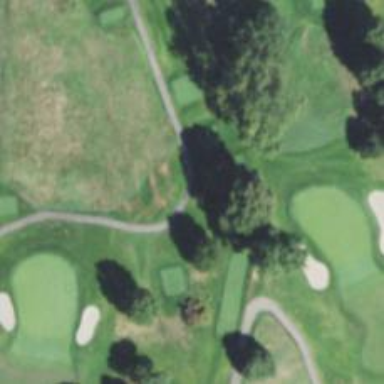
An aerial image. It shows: Path used for both walking and golf.